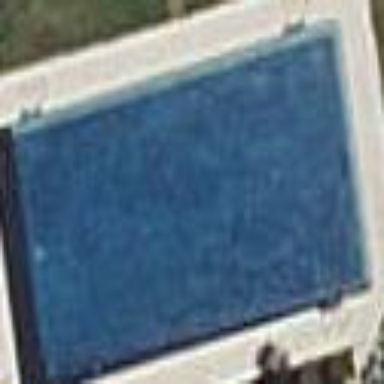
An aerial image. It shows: Swimming pool located in leisure land.